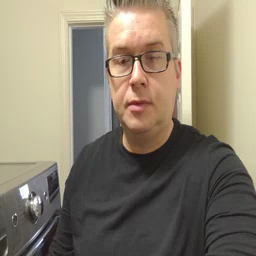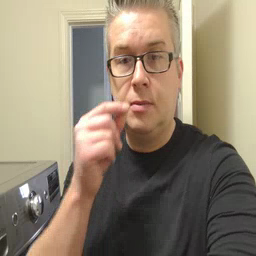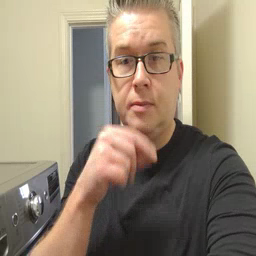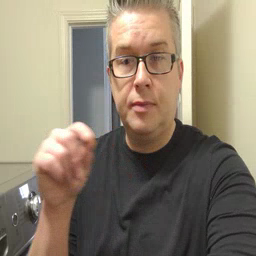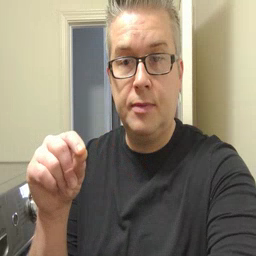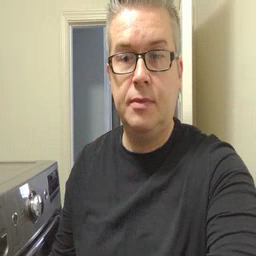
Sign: pencil